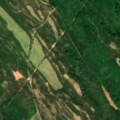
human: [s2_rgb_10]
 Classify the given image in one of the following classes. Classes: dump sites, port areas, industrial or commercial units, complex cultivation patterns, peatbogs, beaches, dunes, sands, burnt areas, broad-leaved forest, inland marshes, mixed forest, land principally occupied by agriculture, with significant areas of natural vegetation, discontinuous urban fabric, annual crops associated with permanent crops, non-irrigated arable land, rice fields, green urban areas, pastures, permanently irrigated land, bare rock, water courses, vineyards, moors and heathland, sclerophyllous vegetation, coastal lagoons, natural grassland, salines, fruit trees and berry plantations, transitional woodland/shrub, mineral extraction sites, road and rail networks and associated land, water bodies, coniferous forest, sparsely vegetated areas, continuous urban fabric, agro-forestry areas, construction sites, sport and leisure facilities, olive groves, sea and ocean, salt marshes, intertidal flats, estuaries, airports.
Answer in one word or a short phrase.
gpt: broad-leaved forest, transitional woodland/shrub